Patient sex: F
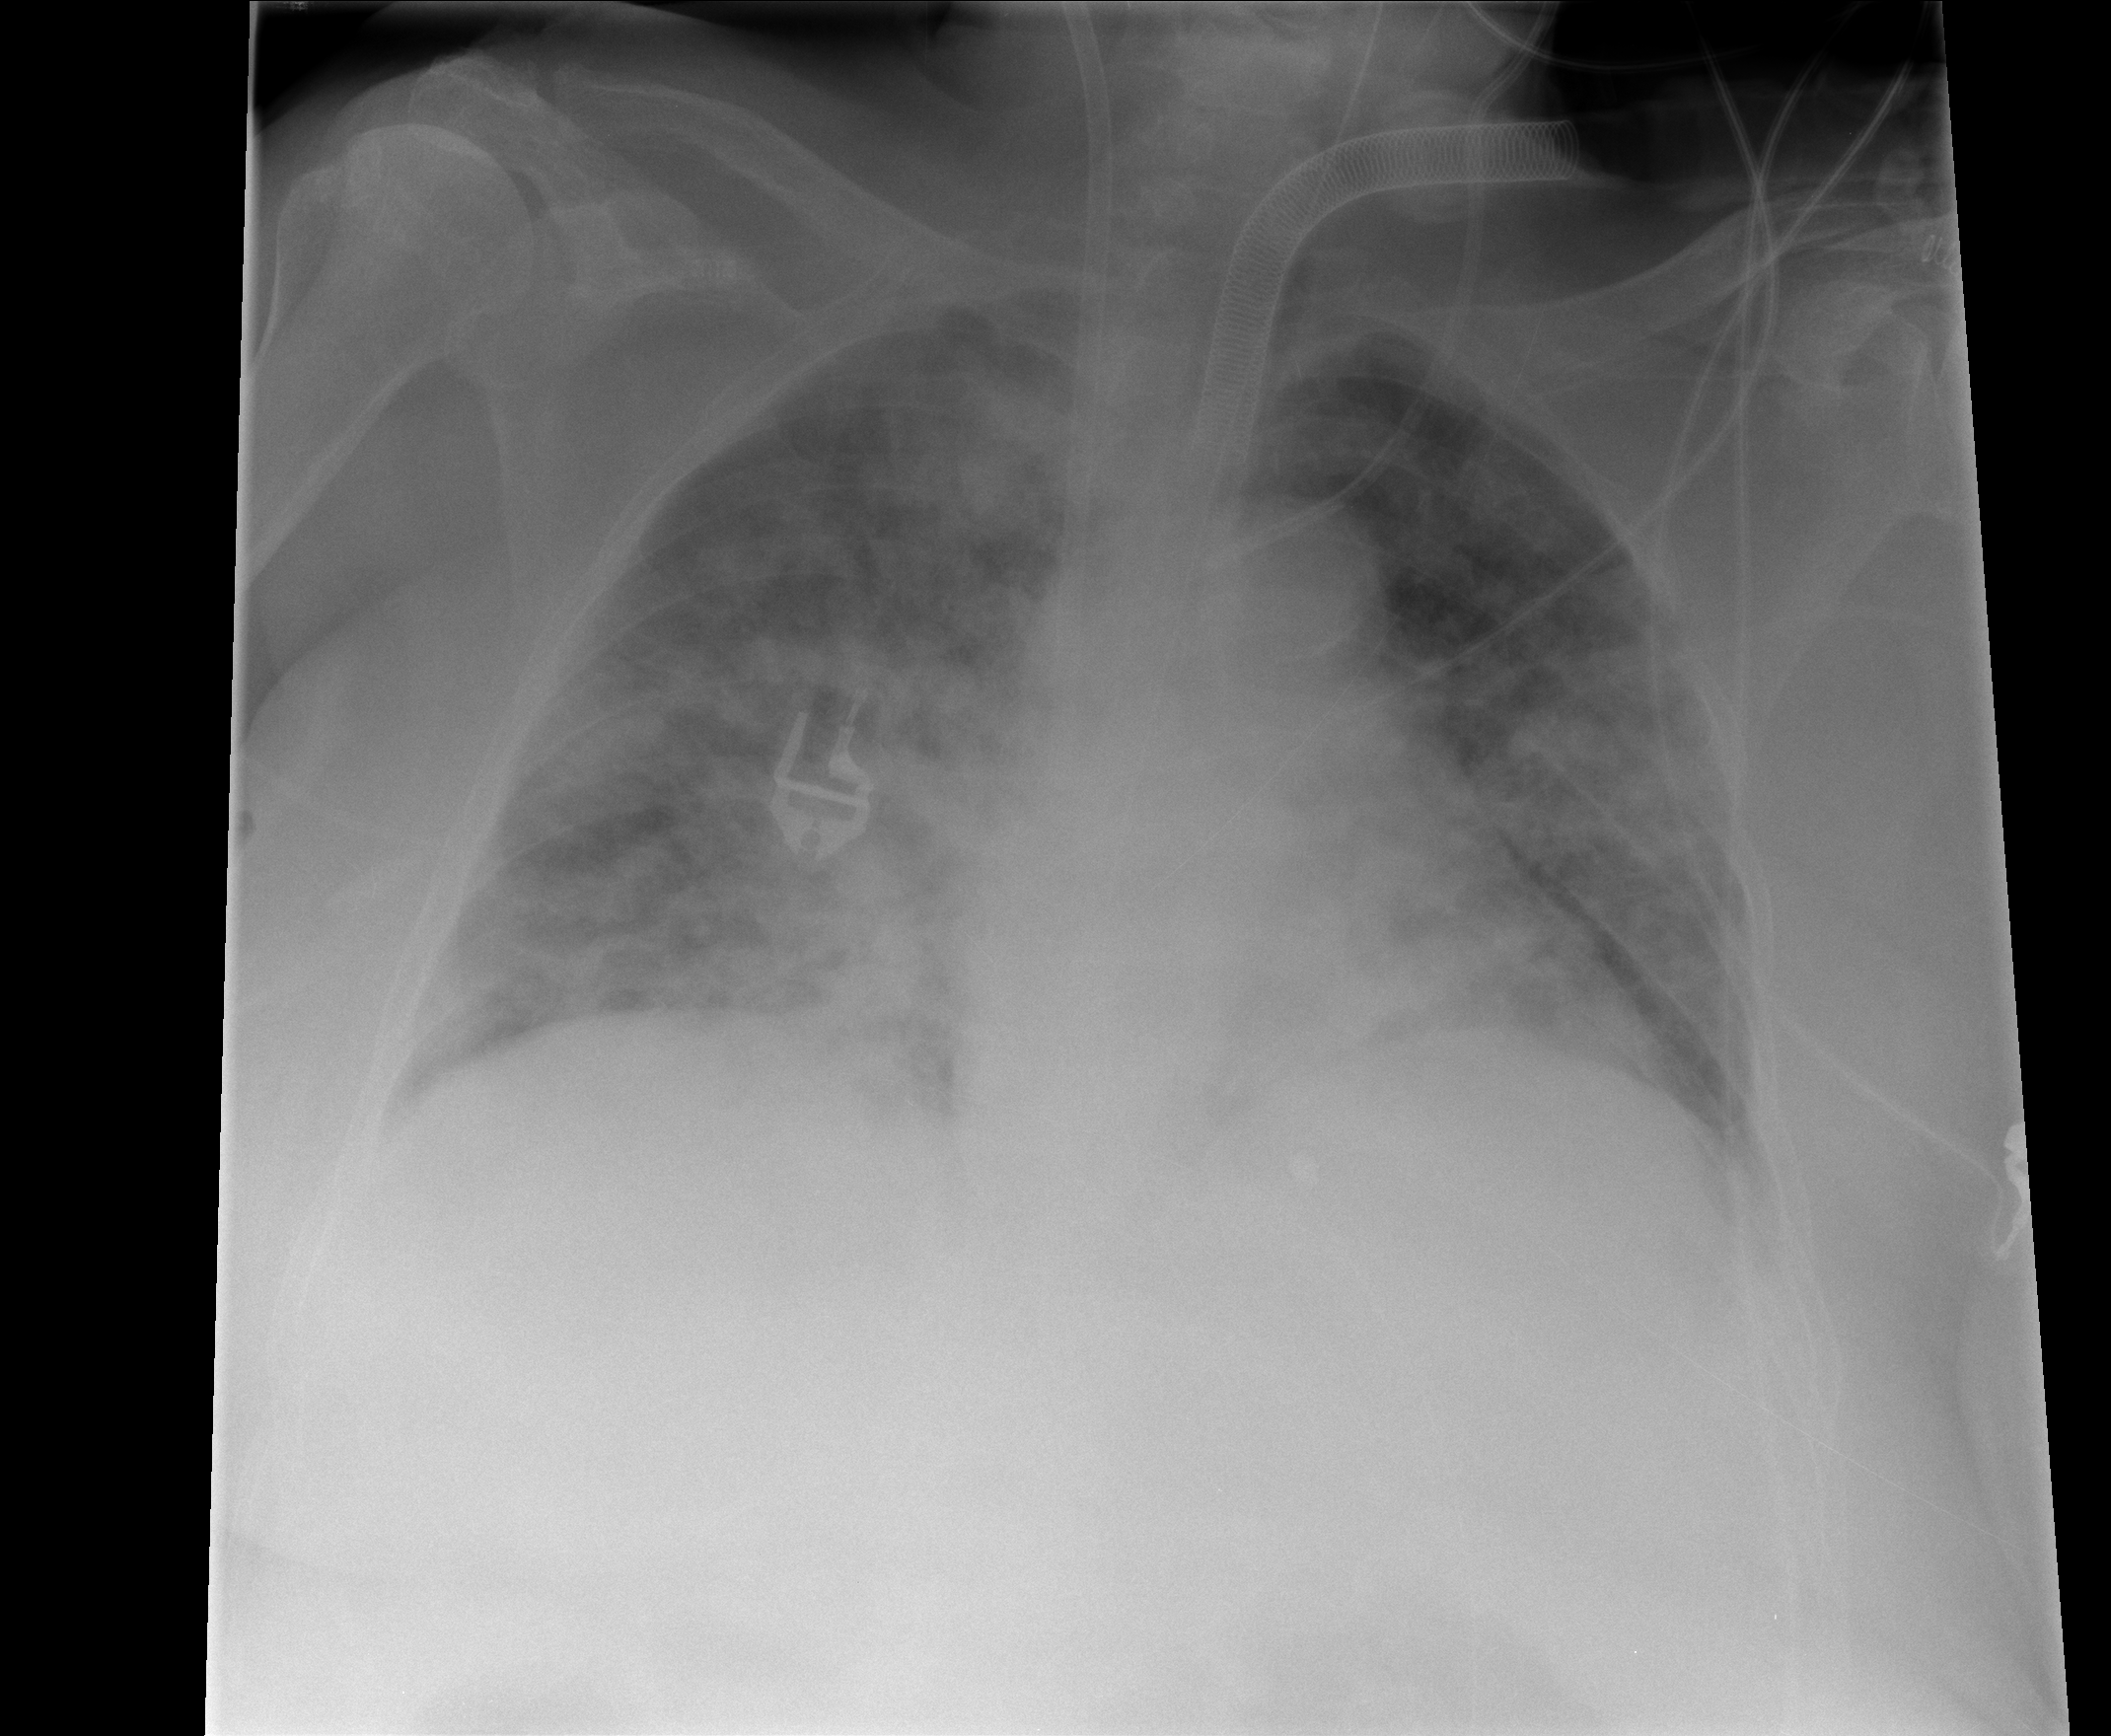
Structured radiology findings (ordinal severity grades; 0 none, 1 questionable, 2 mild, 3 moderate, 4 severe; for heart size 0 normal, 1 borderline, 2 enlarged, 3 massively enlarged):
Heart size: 1
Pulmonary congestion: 2
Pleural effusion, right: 0
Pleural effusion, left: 0
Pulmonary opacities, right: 4
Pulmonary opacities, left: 3
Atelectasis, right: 2
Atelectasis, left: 2